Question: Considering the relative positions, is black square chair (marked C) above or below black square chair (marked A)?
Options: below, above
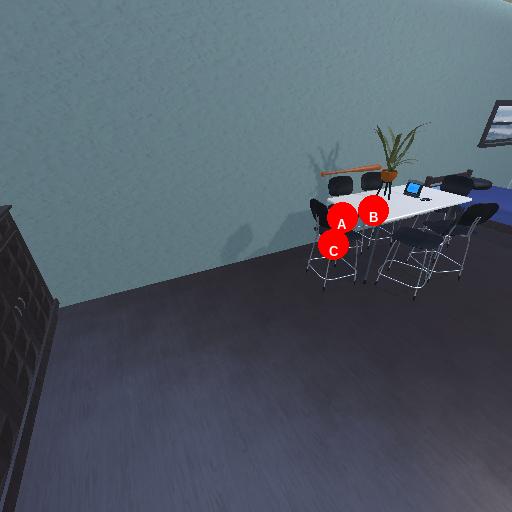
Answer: below